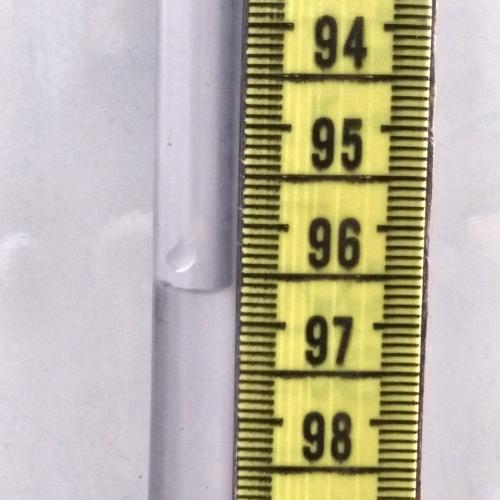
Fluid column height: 96.7 cm